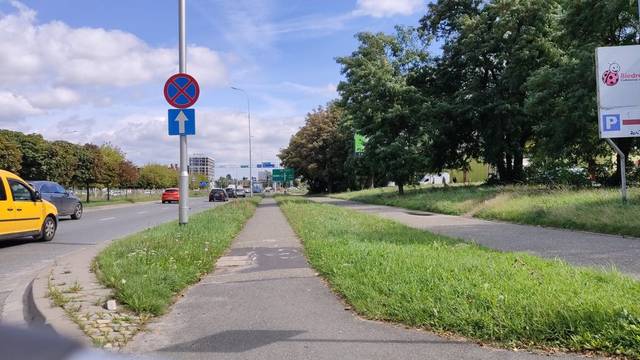
Region: Germany
Coordinates: 51.083, 17.046